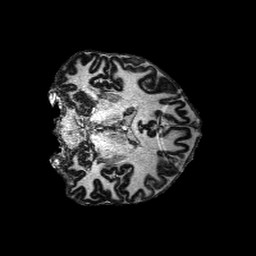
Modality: MP2RAGE
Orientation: coronal